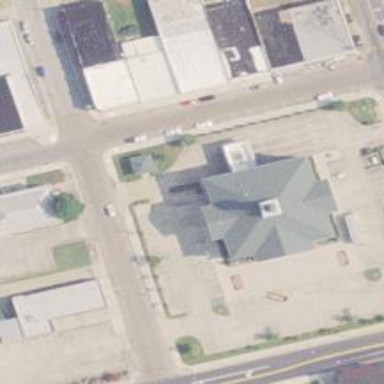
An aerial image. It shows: Bank building.